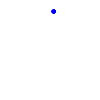
Particle: pion